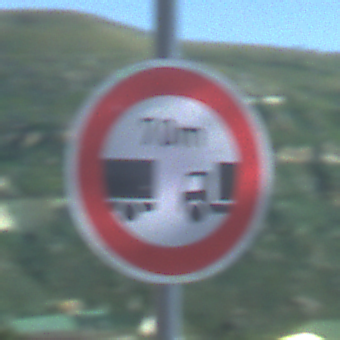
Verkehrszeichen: VerbotUnterschreitenMindestabstand
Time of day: Night
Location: Outdoor (Nature)
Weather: PartlyCloudy
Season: NotSpecified
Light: Natural